Interaction volume radius: 5 \u00c5
Interaction volume height: 10 \u00c5
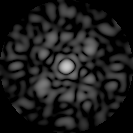
Disorder parameter: 0.7041